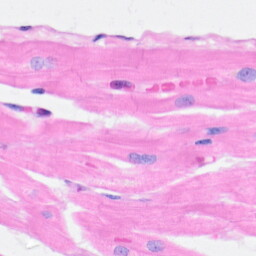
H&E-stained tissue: Heart